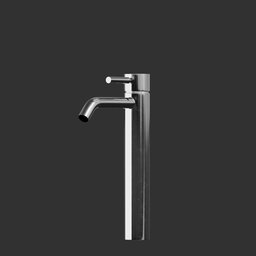
Label: appliances